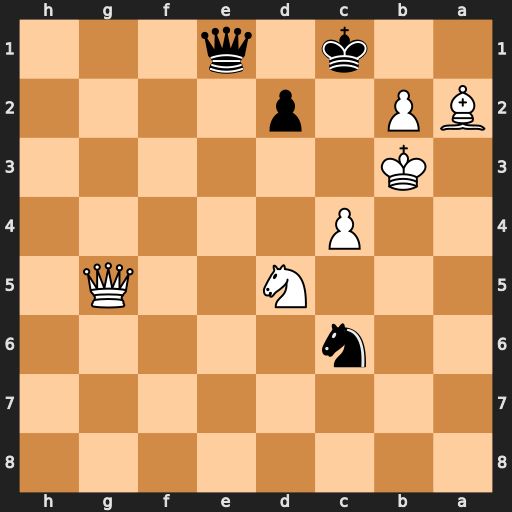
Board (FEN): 8/8/2n5/3N2Q1/2P5/1K6/BP1p4/2k1q3
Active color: b
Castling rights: -
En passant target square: -
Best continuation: Qe5 Qe3 Qxb2+ Ka4 Qxa2+ Kb5 Nd4+ Qxd4 Qb3+ Nb4 d1=Q Qa1+ Kd2